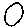
Label: circle